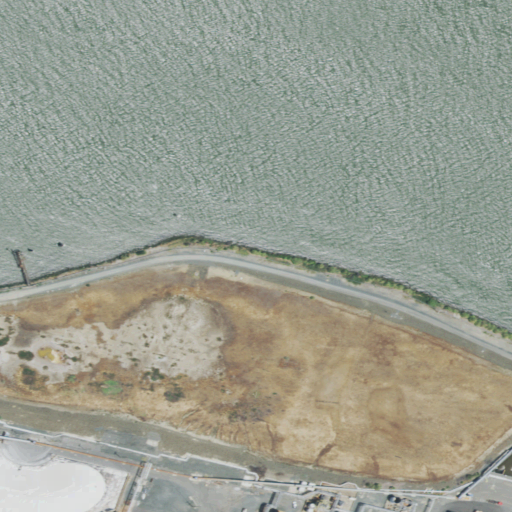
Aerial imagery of cape in California named Pittsburg Point containing open water, low intensity development, high intensity development, medium intensity development, and open development